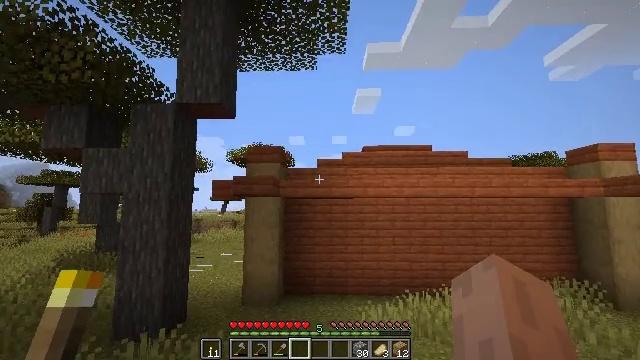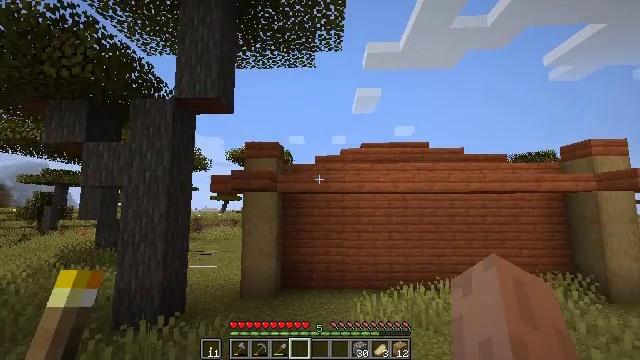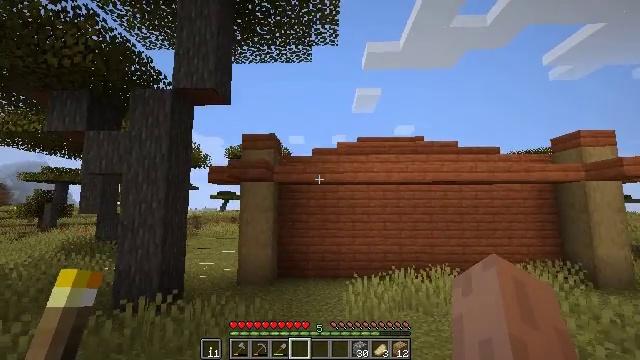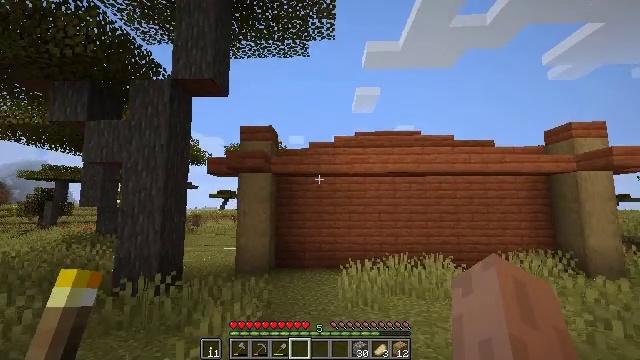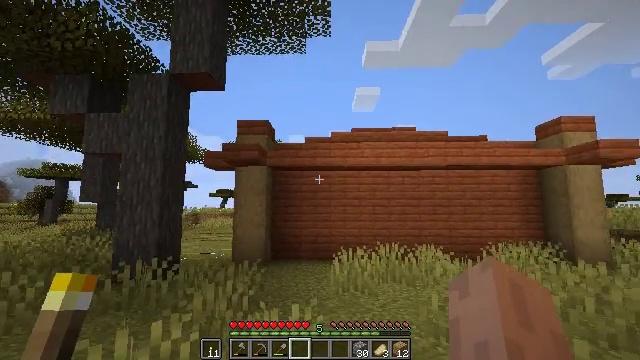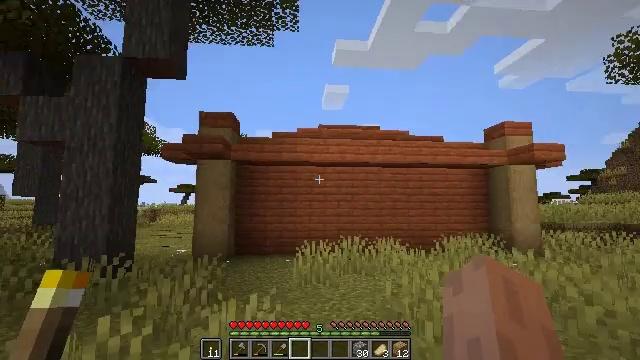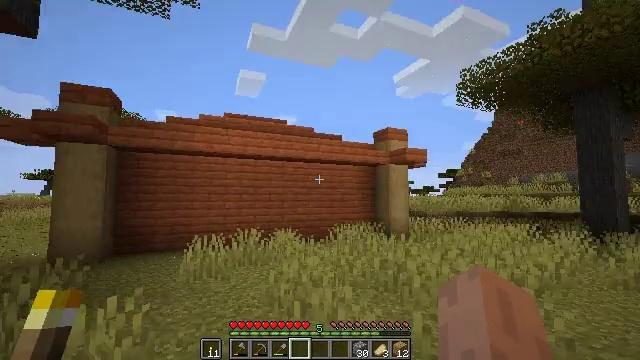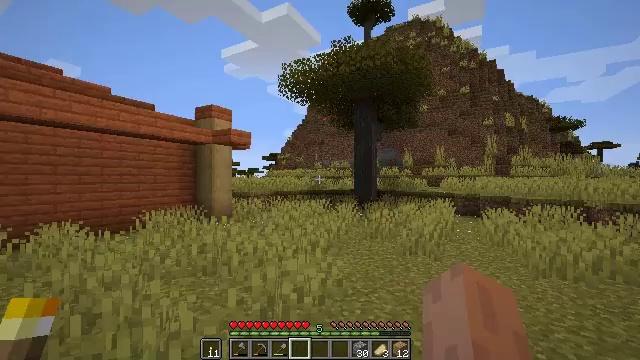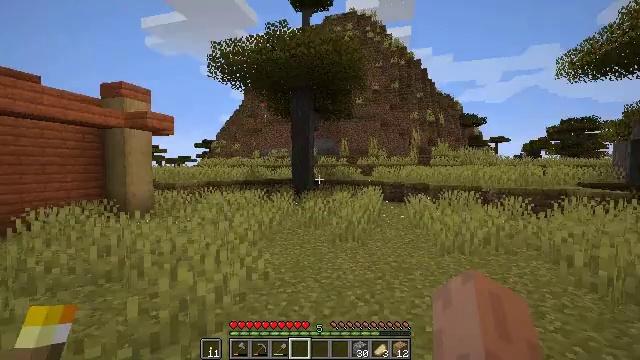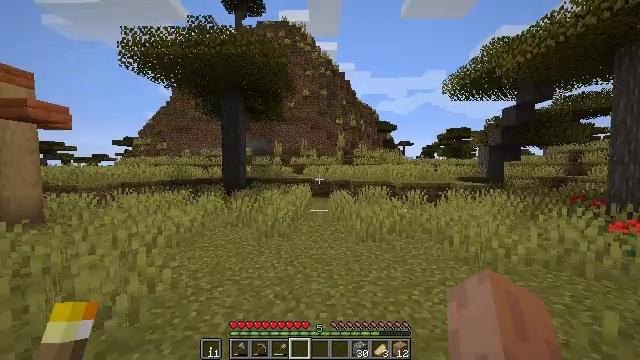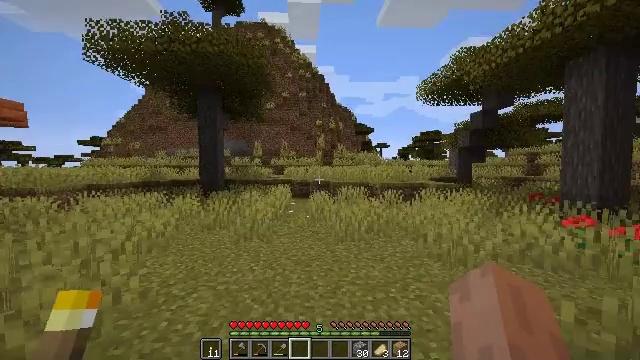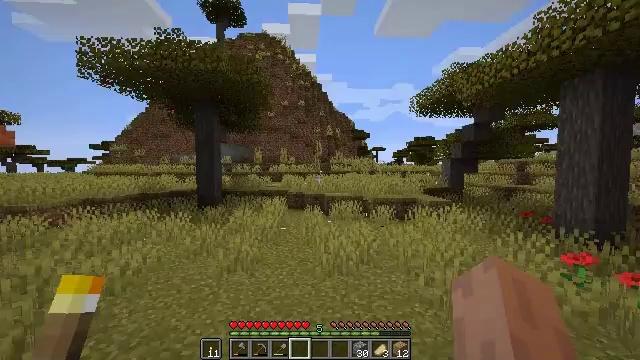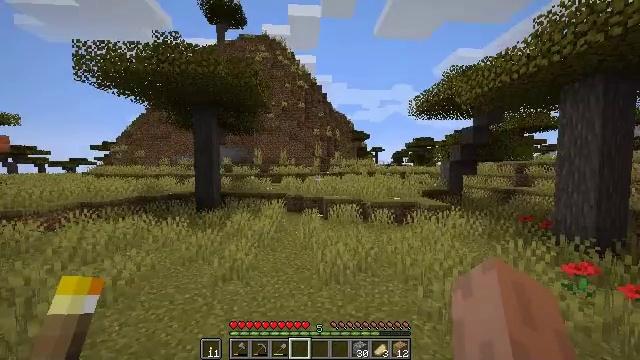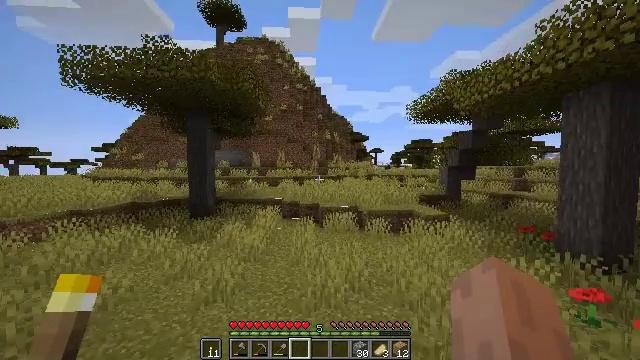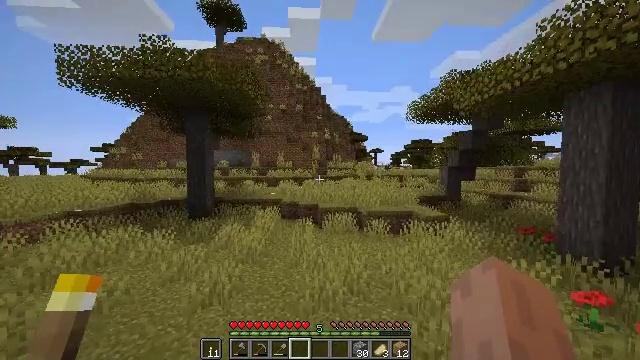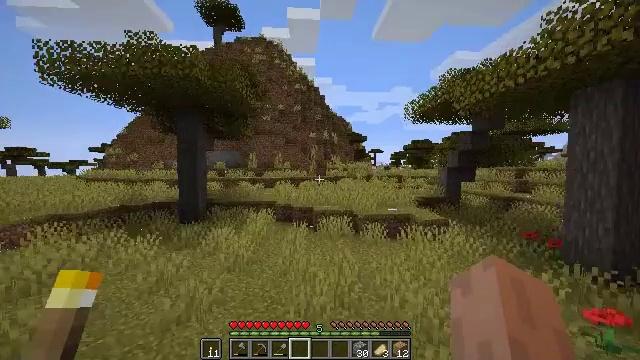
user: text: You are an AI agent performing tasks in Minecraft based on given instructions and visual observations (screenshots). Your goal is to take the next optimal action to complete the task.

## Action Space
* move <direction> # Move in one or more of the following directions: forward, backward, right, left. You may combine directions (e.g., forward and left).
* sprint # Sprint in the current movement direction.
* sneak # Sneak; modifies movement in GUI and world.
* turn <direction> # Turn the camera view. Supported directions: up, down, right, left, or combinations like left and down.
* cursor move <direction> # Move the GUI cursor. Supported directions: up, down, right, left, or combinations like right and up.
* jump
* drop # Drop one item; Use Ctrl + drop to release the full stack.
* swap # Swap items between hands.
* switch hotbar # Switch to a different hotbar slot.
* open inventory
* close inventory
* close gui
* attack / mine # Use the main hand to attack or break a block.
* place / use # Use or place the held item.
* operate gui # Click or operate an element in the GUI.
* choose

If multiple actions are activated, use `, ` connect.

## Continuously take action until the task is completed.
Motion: motion action
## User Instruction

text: Gather some acacia planks.
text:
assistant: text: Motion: move back and move right
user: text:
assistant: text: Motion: move back and move right
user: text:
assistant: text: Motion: move back and move right
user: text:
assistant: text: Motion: move back and move right
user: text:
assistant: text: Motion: move back and move right, turn right
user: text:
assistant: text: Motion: move right, turn right and down
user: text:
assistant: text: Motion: move right, turn right and down
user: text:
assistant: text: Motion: move forward and move right, sprint, turn right and down
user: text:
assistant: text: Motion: move forward and move right, sprint, turn right
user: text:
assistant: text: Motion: move forward and move right, sprint, turn right, jump
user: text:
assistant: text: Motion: move forward and move right, sprint, jump
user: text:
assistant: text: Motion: move forward and move right, sprint, jump
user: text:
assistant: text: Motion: move forward and move right, sprint, jump
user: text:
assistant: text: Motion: move forward and move right, sprint, jump
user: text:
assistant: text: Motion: move forward and move right, sprint, jump
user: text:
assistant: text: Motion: move forward and move right, sprint, turn left and up
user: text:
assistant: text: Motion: move forward and move right, sprint, turn left, jump
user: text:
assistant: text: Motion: move forward and move right, sprint, turn left, jump
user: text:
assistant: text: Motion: move forward and move right, sprint, turn left, jump
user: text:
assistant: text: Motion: move forward and move right, sprint, turn left, jump
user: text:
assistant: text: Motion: move forward and move right, sprint, turn left, jump
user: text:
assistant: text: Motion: move forward and move right, sprint, turn left, jump
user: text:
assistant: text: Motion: move forward and move right, sprint, turn left, jump
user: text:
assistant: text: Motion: move forward and move right, sprint, jump
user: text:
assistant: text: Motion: move forward and move right, sprint
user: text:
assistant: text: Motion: move forward and move right, sprint
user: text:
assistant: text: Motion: move forward, sprint
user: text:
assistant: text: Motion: move forward, sprint, switch to hotbar 1
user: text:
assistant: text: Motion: move forward, sprint, turn left, switch to hotbar 1
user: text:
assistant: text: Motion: move forward, sprint, turn left, switch to hotbar 1